Question: What I need is to display the nested data from and from my data.
I managed to do that with JavaScript to hide and show the selected div from my select, but it only displays them at the first row. The other rows is not affected. Maybe I have some problem with my JavaScript or my 'foreach' from knockout is not placed right.
If the selected option is Properties to display Properties data on it ex.
'''
Converter: 8
Description: ""
EnumTypeName: ""
Name: "MainFile"
ValidationType: 4
'''
And for implements:
'''
TypeName: "ITSR2.Bricks.Access.IAccessBrick"
'''
Not at the same time btw :P.
I searched and looked in documentation of knockout, but couldn't find anything.
Here is my :
'''
<ul class="collapsible" data-collapsible="accordion" data-bind="foreach:myfield">
<li data-bind="with: value">
<div class="collapsible-header"><i class="material-icons">filter_drama</i>
<p data-bind="text: Name"></p>
</div>
<div class="collapsible-body">
<p data-bind="text: TypeName"></p>
<p data-bind="text: AssemblyName"></p>
<div class="row">
<form class="col s12">
<div class="row">
<div class="col s6 m6">
<div class="col s6 m6">
<label>Select</label>
<select class="browser-default" onchange="showDiv(this)">
<option value="" disabled="" selected="">Choose your option</option>
<option value="Properties">Properties</option>
<option value="Implements">Implements</option>
</select>
</div><!-- end col s6 -->
<div class="col s6 m6" >
<div id="Properties" style="display: none;">
<p>Properties</p>
<ul data-bind="foreach: Properties.Properties">
<b>Name:</b> <span data-bind="text: $data.Name"></span></br>
<b> Validation Type: </b><span data-bind="text: $data.ValidationType"></span></br>
</ul>
</div>
<div id="Implements" style="display: none;">
<p>Implements</p>
<ul data-bind="foreach: Implements.Interfaces">
<b>Name:</b> <span data-bind="text: $data.TypeName"></span></br>
</ul>
</div>
</div><!-- end col s6 -->
</div>
</div>
</div>
</div>
</li>
</ul>
</div>
'''
My file with the and how i retrieve my :
'''
function showDiv(elem){
if(elem.value == 'Properties'){
document.getElementById('Properties').style.display = "block";
document.getElementById('Implements').style.display = "none";
}
else if(elem.value == 'Implements'){
document.getElementById('Properties').style.display = "none";
document.getElementById('Implements').style.display = "block";
}
else{
document.getElementById('Properties').style.display = "none";
document.getElementById('Implements').style.display = "none";
}
}
function ViewModel() {
var self = this;
self.myfield = ko.observableArray([]);
}
var db = new PouchDB('http://localhost:5984/helloworld');
var vm = new ViewModel();
db.query("bricksetup/docs").then(function(result) {
var data = result;
console.log(data);
vm.myfield(data.rows);
//data.rows.forEach(function(row){
//vm.data.push(row.value)
// })
//vm.myfield(data.rows[3].value.Name);
});
ko.applyBindings(vm);
'''
A screenshot how my data looks on console:

I created the 2 Div to display them with my javascript
Any help appreciated
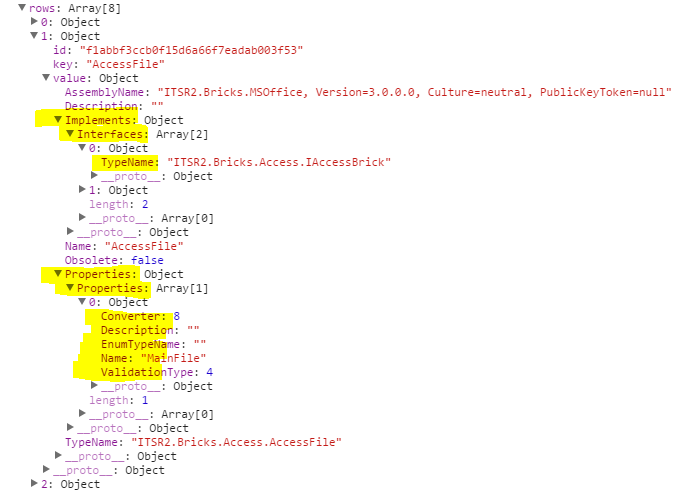
Answer: Your 'foreach' fine but your approach to working with form data is not the Knockout-way. You should change the 'select' code to use the knockout version and then have some JavaScript listen ('subscribe') to changes on that.
So first we'll at the options to the view model a long with the property that is set when something is selected:
'''
self.selectDivs = ko.observableArray(['Properties', 'Implements']);
self.selectedDiv = ko.observable();
'''
Then we'll replace you 'select' code with this:
'''
<select class="browser-default" data-bind="options: $root.selectDivs,
value: $root.selectedDiv,
optionsCaption: 'Choose...'"></select>
'''
Basically what this does is to set the 'self.selectedDiv' value when you choose something.
Next step is to only show your divs when the respective option is selected. This is done by using the 'visible' binding:
'''
<div data-bind="visible: $root.selectedDiv() == 'Properties'" id="Properties">
<p>Properties</p>
'''
.. and the same for the other section that you have:
'''
<div data-bind="visible: $root.selectedDiv() == 'Implements'" id="Implements">
<p>Implements</p>
'''
(note: '$root' is your 'ViewModel' instance. This is the way to access the top most parent of your data)
I've put all of this in a <URL> that shows all this, along with some other suggested changes.